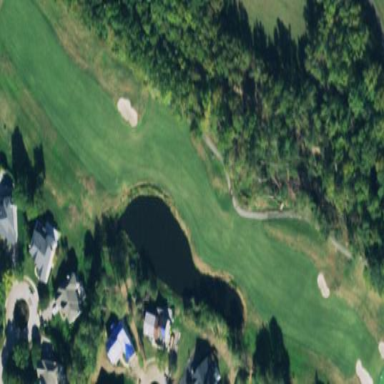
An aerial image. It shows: Grassy area designated as golf fairway.